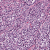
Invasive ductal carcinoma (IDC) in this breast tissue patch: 1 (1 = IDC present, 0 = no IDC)